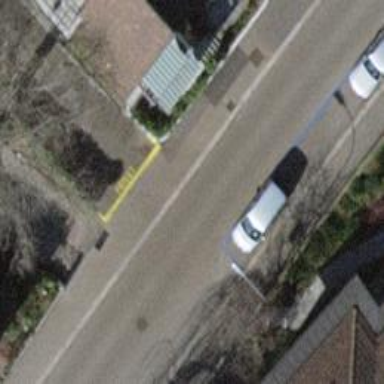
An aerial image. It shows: Unmarked crossing with traffic calming table.